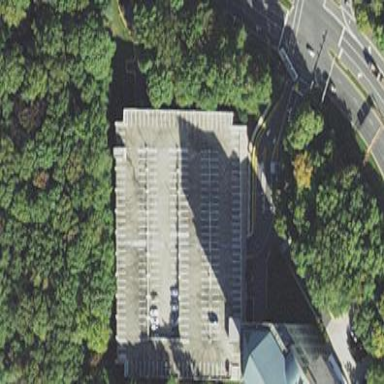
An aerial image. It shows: Multi-storey parking building.